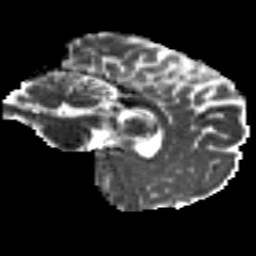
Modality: MD
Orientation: sagittal
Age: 30
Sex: female
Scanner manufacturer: siemens
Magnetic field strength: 3 T
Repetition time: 8.8 s
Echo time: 0.085 s